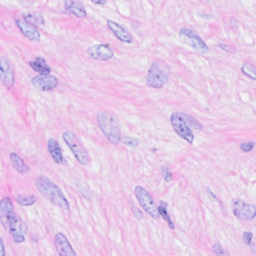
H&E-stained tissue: Breast